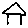
Label: house